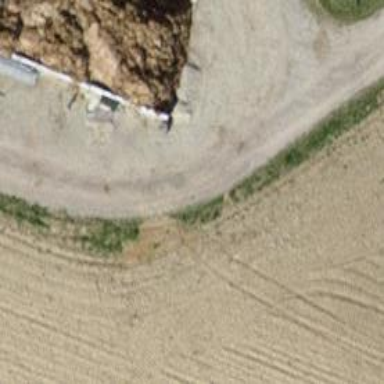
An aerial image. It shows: Compacted grade1 track road.